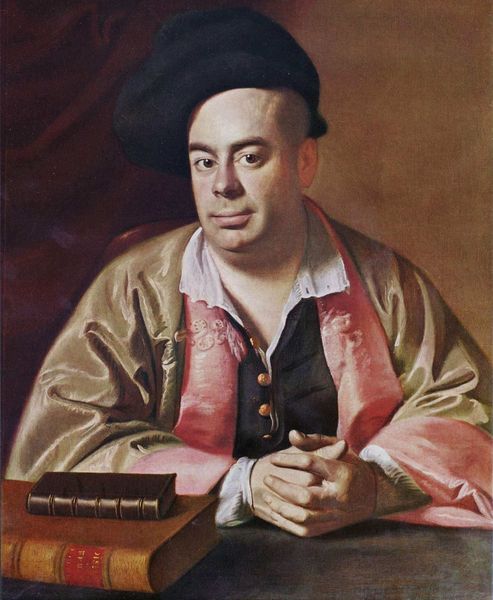
Titel: Porträt der Nathaniel Hurd
Künstler: John Singleton Copley
Standort: Cleveland (Ohio)
Institution: The Cleveland Museum of Art
Schlagwörter: dunkel, gemälde, hand, mann, schatten, umhang, gelb, grün, sitzen, braun, brust, daumen, finger, hell, hintergrund, hut, kleid, mund, nase, ohr, schwarz, stirn, stuhl, tisch, weiss, ölbild, blick, rot, schal, tuch, beige, haube, malerei, mode, hemd, jacke, mütze, wand, augen, barock, bibel, falten, gesicht, kragen, mensch, samt, bildnis, hals, herr, hände, portrait, porträt, vorhang, öl, futter, gewand, gold, haare, halbfigur, mantel, realismus, reich, sitzend, händler, kaufmann, augenbrauen, brustbild, kinn, knopf, kontrast, lippen, ohren, rokoko, rosa, schräg, seide, helldunkel, kopfbedeckung, lächeln, bücher, ölgemälde, dick, gefaltet, realistisch, dichter, poet, glanz, glatze, lesen, maler, glänzen, glänzend, stube, bronze, platte, knöpfe, weste, leuchten, pink, griff, messing, philosoph, buch, künstler, seite, manschetten, beten, tischplatte, einband, verschränkt, buchrücken, ledereinband, gefaltete hände, rasiert, gut, leder, mittelalter, wams, schwart, reichtum, harmonisch, blickkontakt, gelehrter, freundlich, aufklärung, schreiber, sitzender, offenes hemd, hände falten, blickend, rose, bücherstapel, glatzkopf, seidig, studierstube, mind, verschränkte hände, livres, latour, leichten, porträtmalerei, gefaltene hände, mains croisées, löl, herausblick, portäe